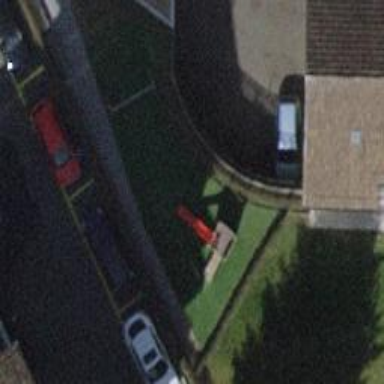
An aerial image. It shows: Playground featuring slide.